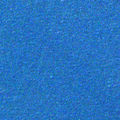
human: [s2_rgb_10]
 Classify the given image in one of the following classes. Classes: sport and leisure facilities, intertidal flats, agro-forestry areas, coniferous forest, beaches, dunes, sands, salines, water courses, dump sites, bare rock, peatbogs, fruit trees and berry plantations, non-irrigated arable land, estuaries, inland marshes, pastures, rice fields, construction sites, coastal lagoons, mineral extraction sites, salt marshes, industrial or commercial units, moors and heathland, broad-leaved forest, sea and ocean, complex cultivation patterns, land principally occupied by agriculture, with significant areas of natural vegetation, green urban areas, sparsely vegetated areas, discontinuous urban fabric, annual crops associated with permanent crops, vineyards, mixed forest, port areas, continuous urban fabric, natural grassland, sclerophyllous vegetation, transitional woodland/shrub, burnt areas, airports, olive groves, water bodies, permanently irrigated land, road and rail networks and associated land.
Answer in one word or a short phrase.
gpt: sea and ocean